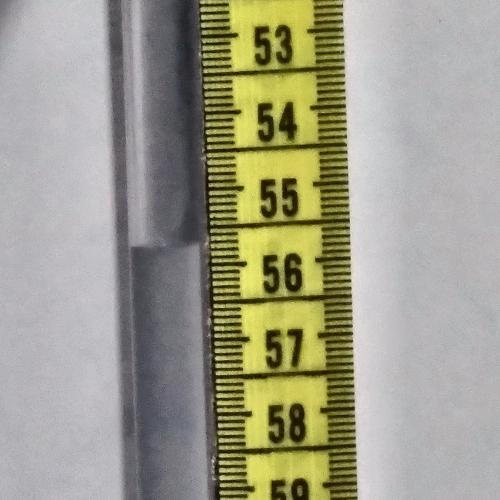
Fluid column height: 55.7 cm